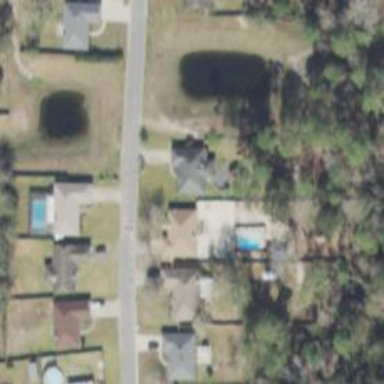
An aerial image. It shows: Driveway.